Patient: sex M, age 60
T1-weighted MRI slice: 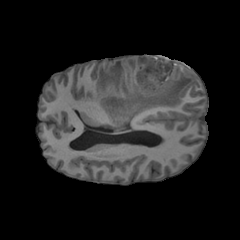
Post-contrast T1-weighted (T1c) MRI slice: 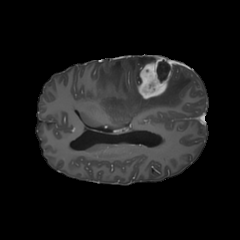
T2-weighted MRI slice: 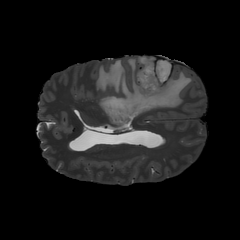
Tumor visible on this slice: yes
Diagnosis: Glioblastoma, IDH-wildtype
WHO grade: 4